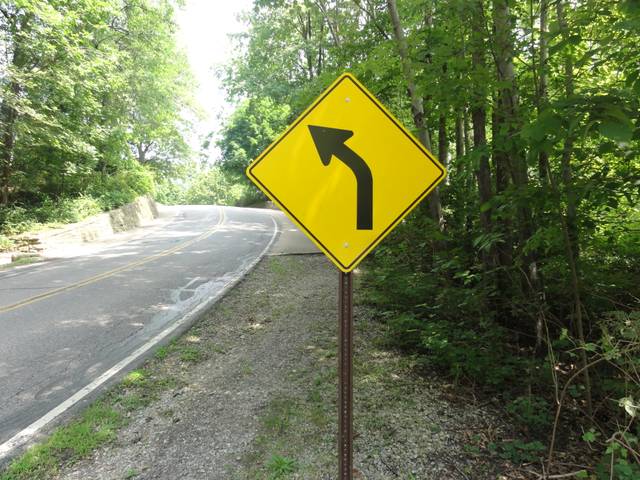
Region: United States
Coordinates: 41.487, -81.935